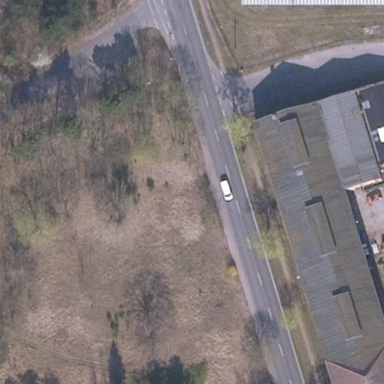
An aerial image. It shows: Building.